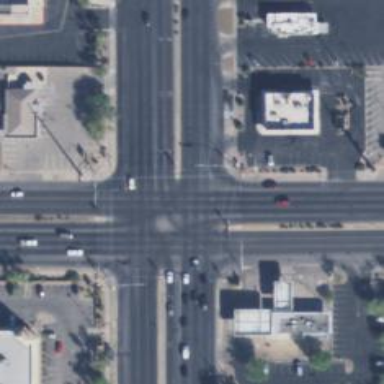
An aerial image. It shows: Marked crossing on the road.